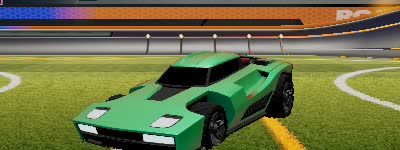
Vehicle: breakout